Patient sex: M
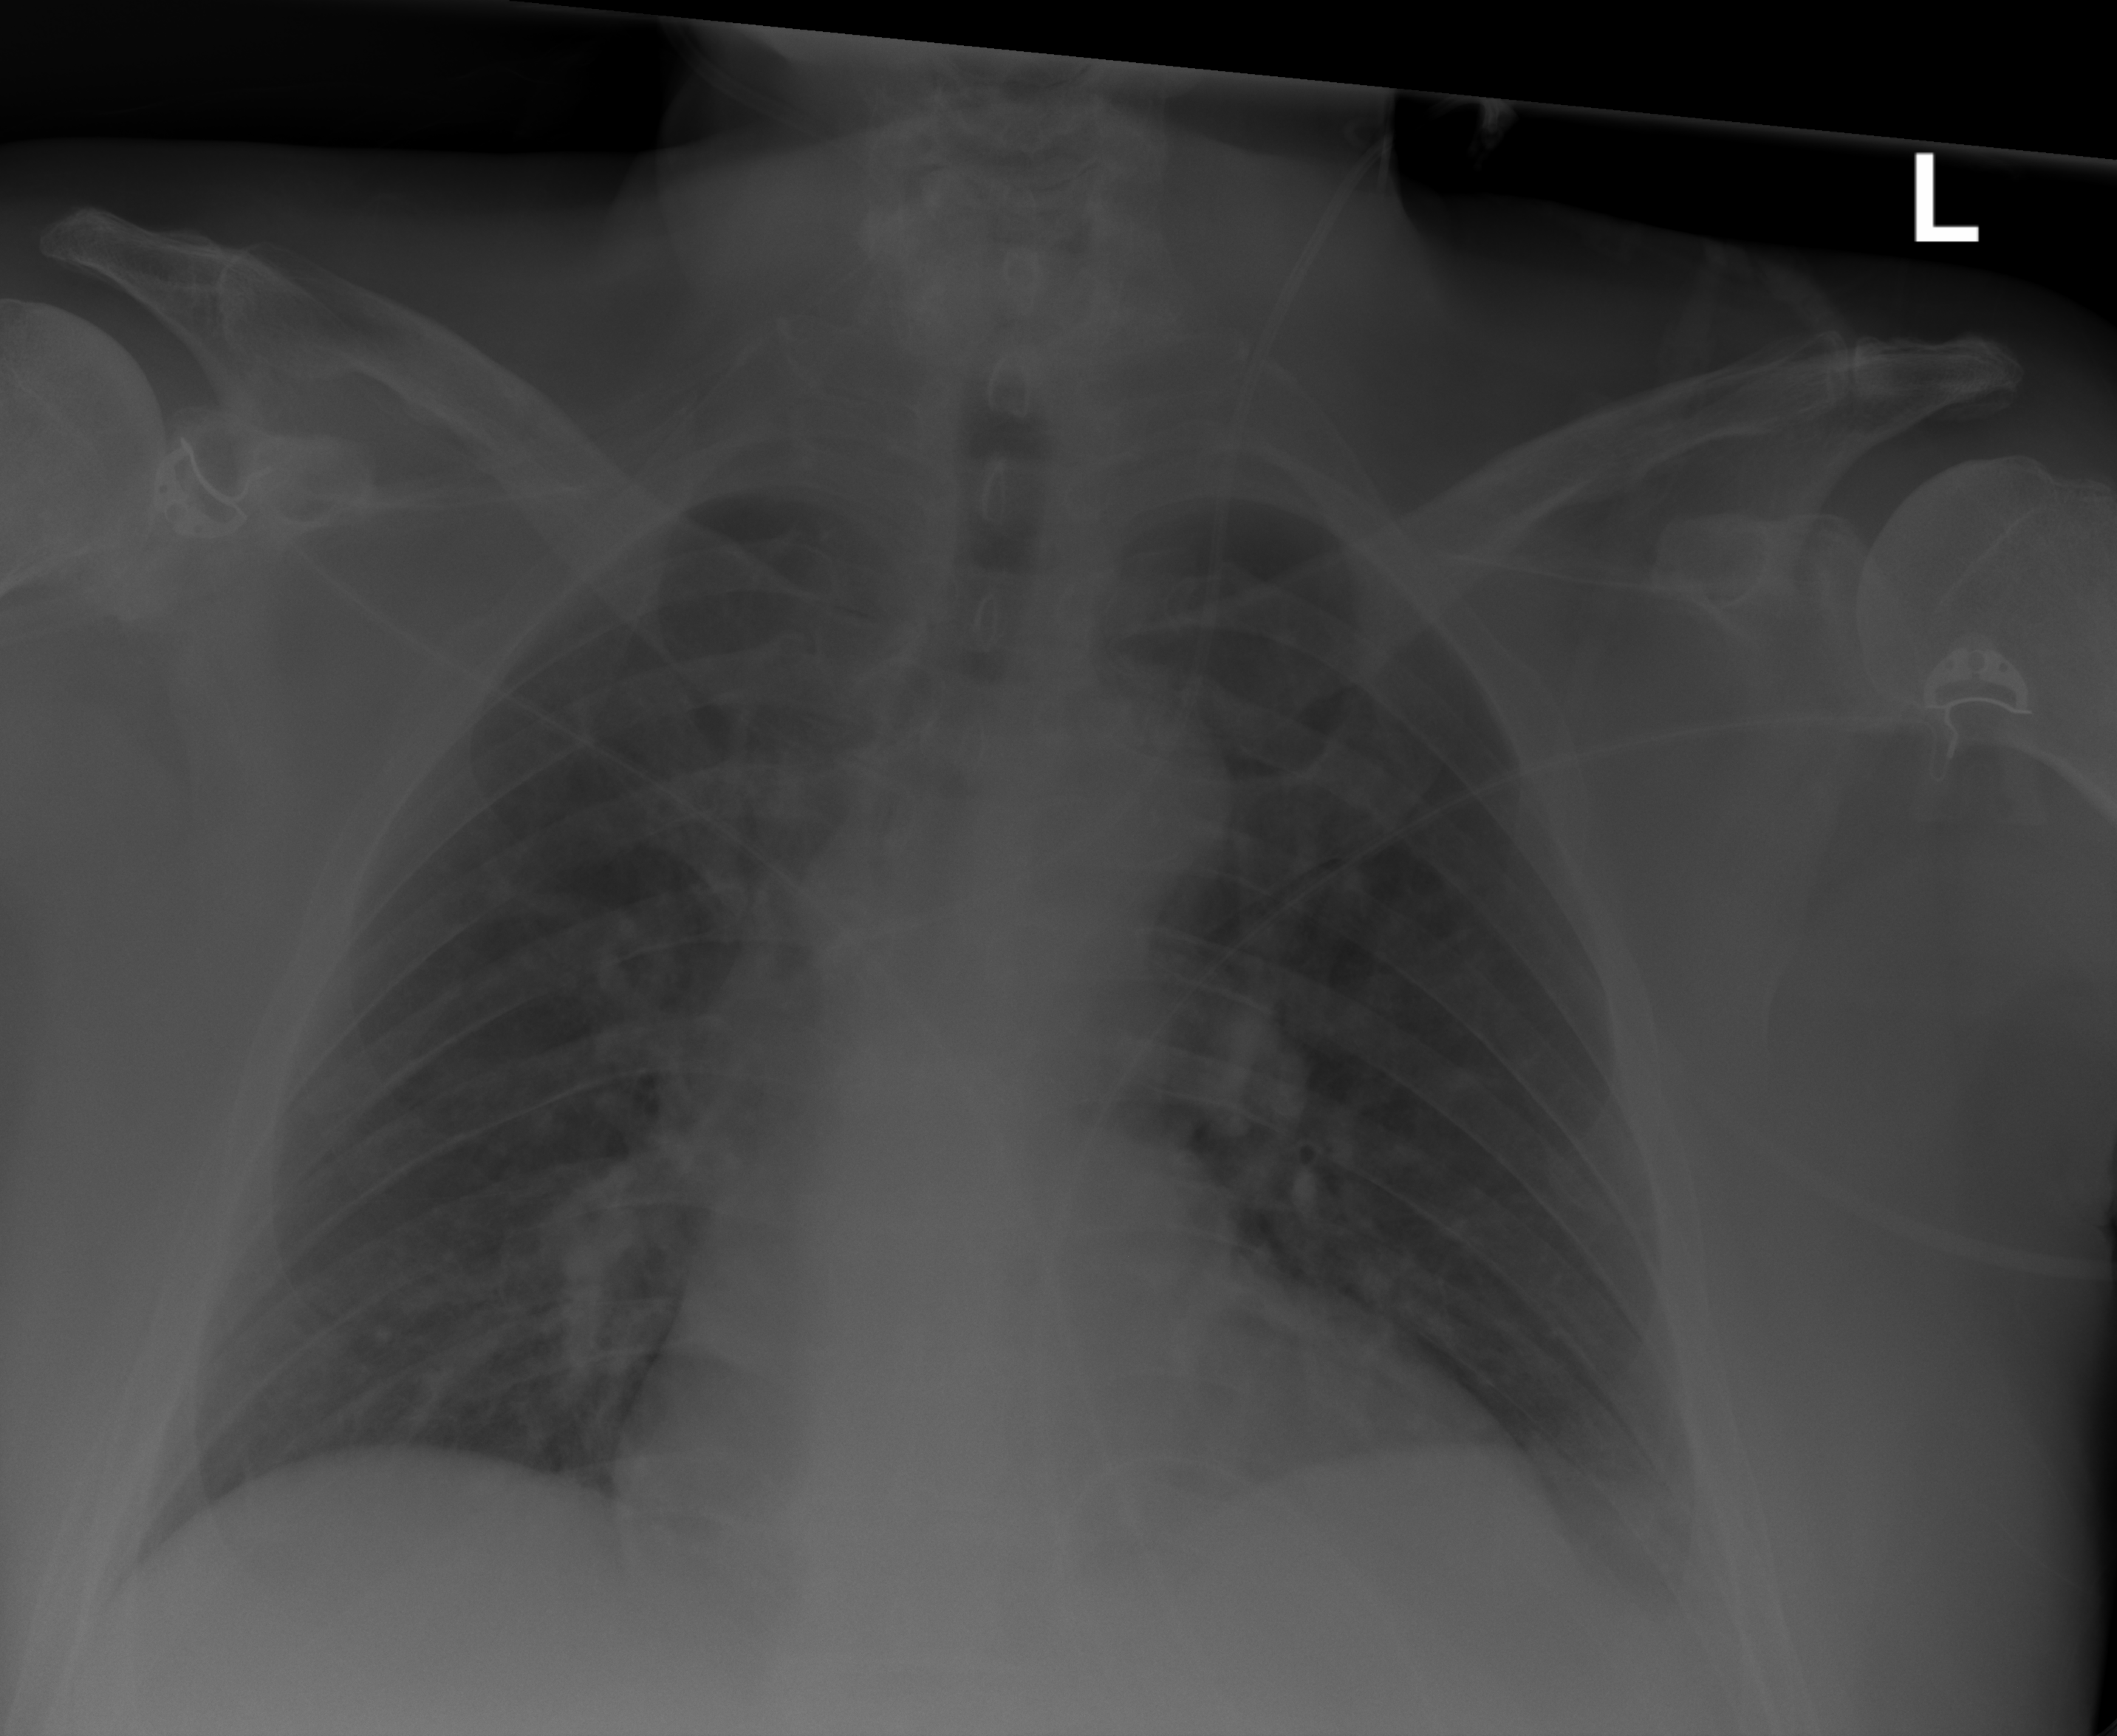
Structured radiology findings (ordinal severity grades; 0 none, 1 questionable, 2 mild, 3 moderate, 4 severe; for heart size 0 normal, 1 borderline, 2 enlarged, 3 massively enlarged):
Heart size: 2
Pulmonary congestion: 0
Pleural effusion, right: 0
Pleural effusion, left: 2
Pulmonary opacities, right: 0
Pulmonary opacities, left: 0
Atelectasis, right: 0
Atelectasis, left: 2